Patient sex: F
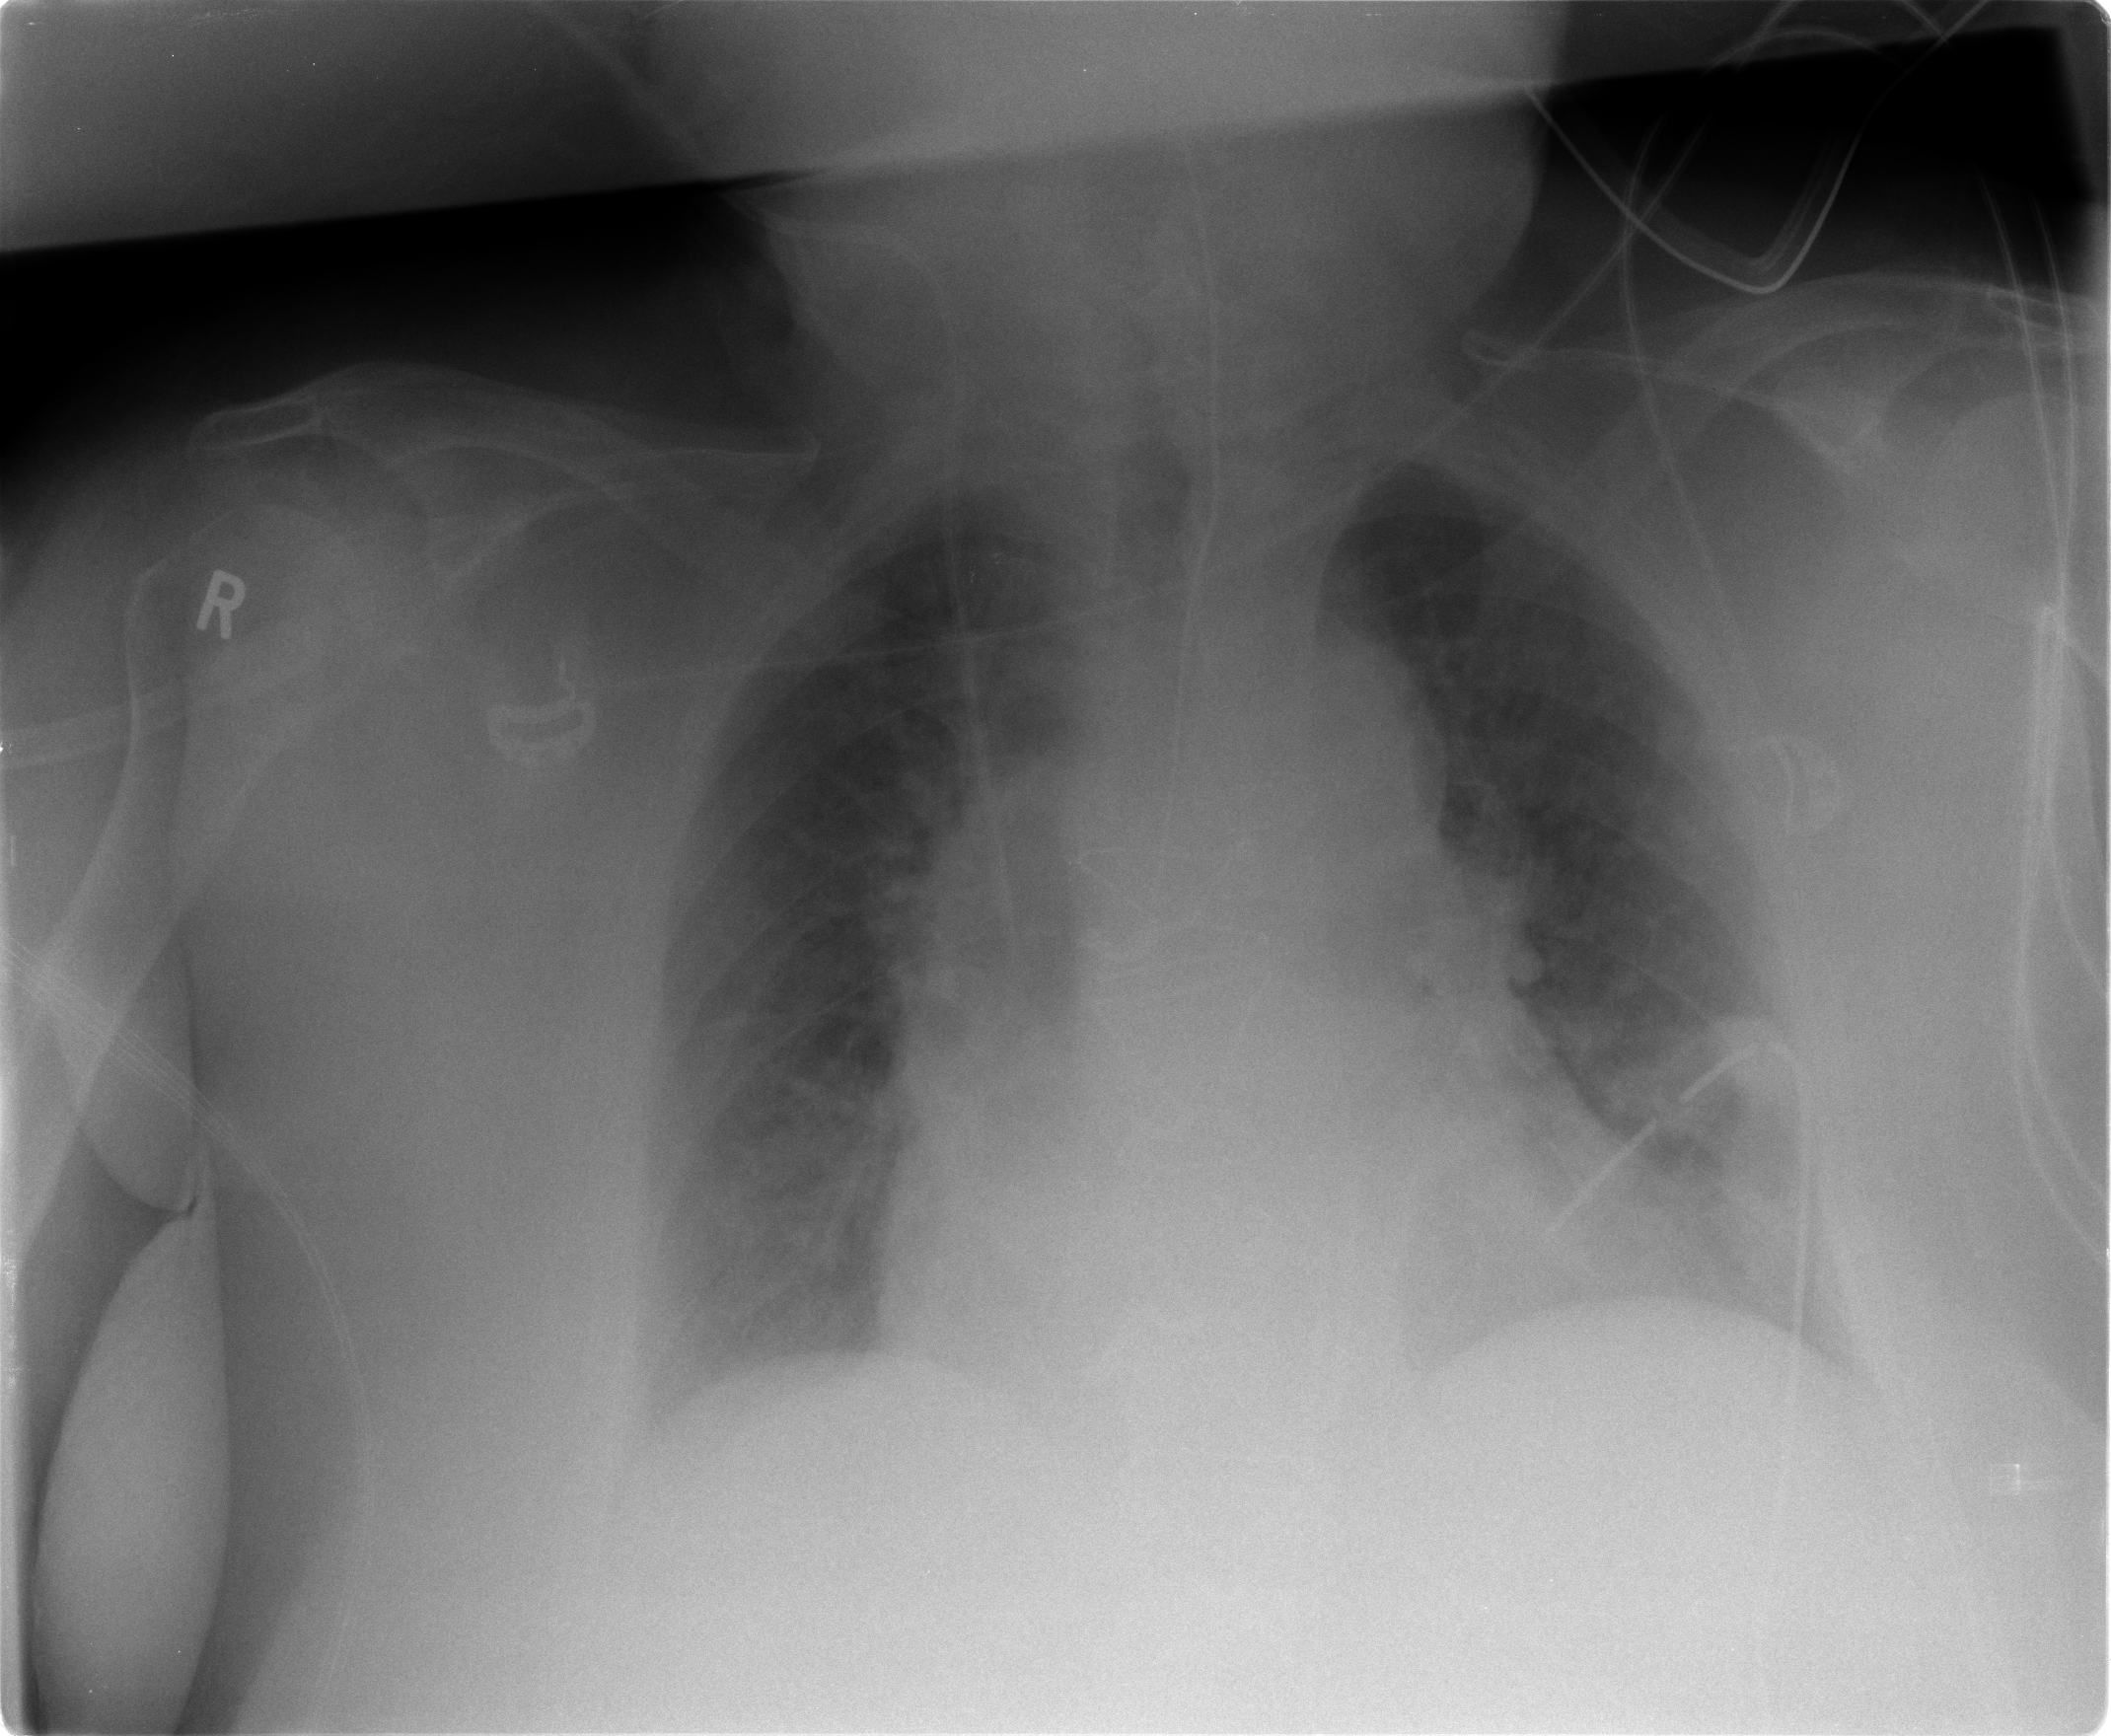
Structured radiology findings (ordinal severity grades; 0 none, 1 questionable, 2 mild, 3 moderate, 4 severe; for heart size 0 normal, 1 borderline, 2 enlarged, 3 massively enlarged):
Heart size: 2
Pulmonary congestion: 2
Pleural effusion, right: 0
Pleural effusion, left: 0
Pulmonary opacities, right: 0
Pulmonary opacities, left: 0
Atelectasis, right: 0
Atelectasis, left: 0